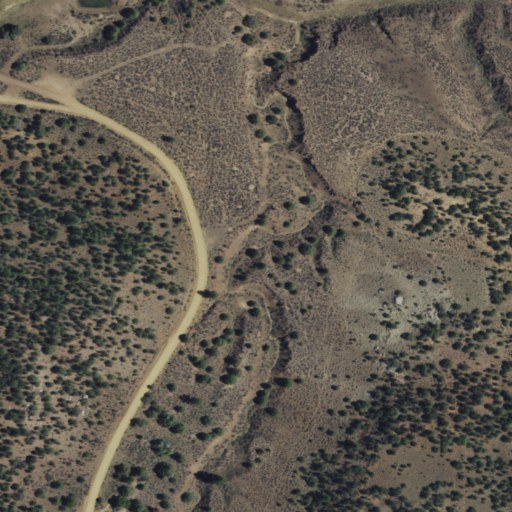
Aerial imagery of valley in New Mexico named Buzzard Canyon containing shrub and evergreen forest